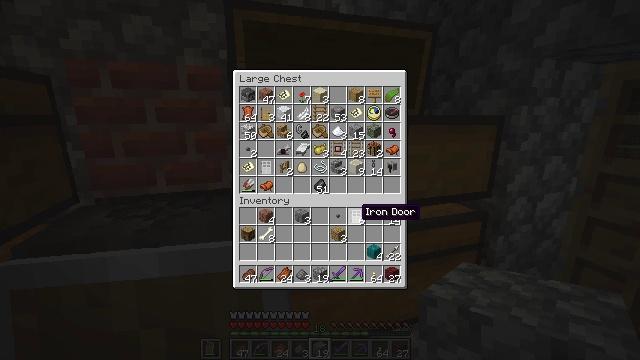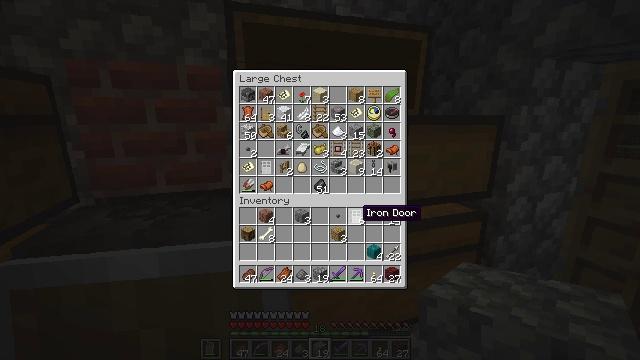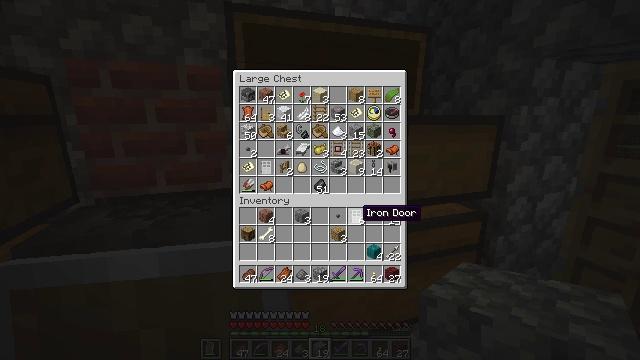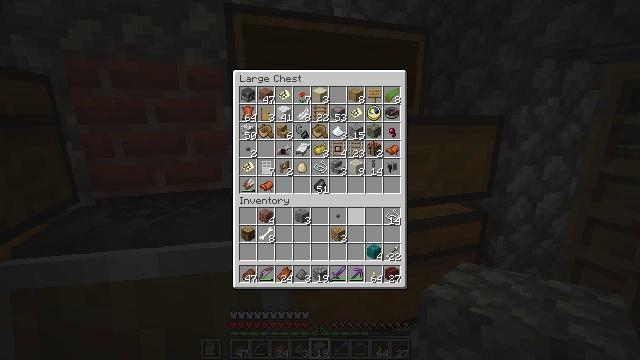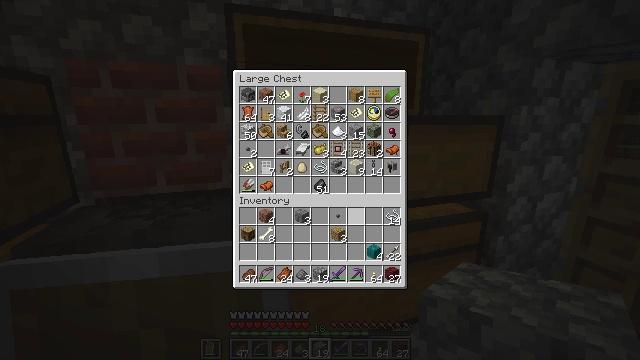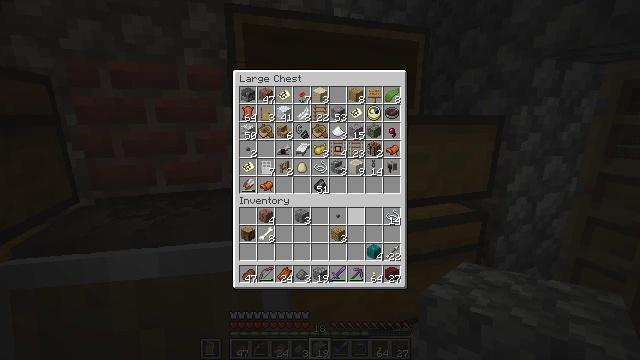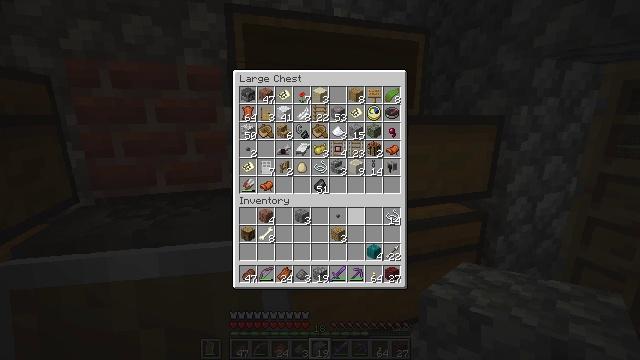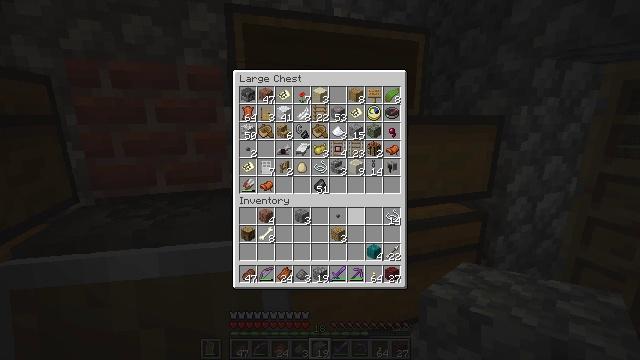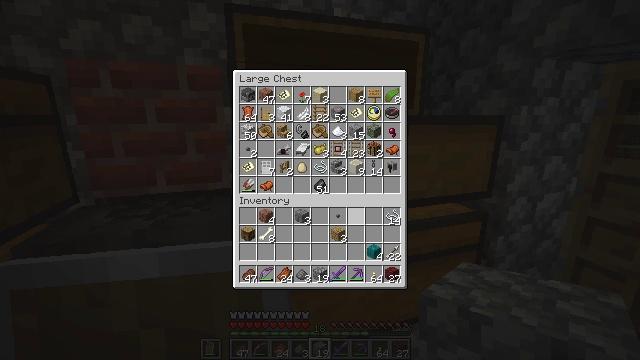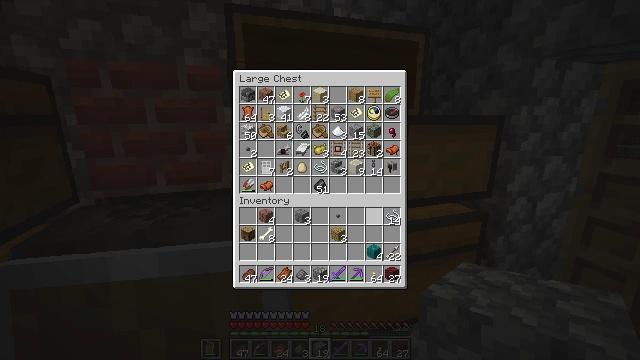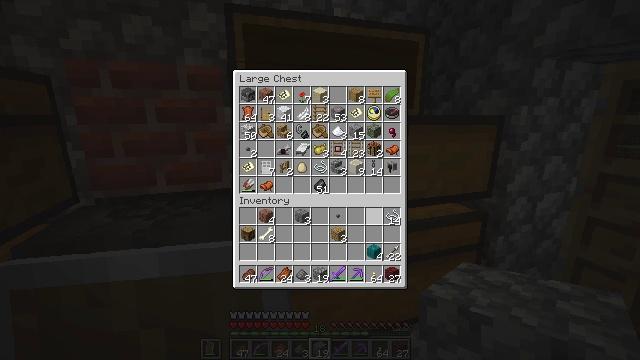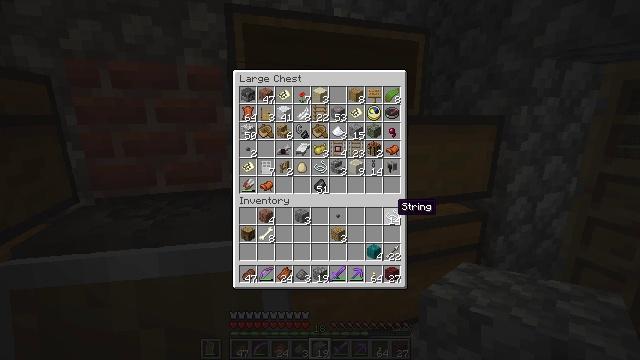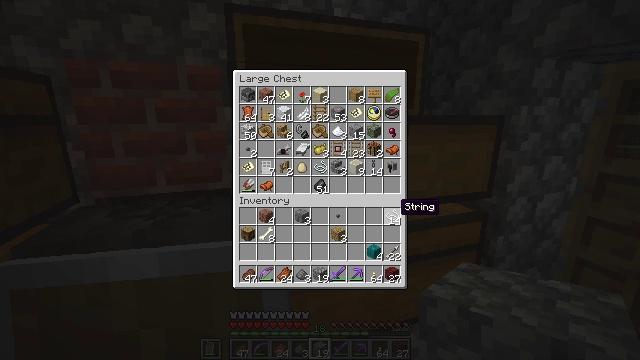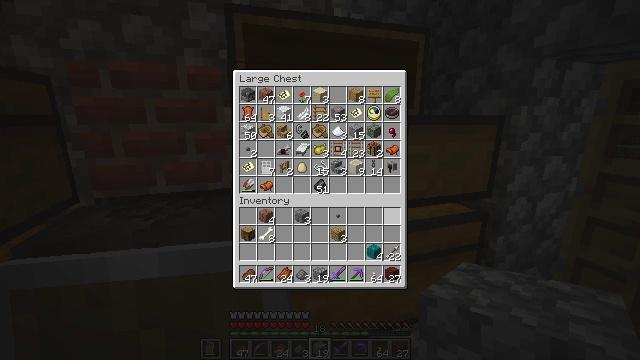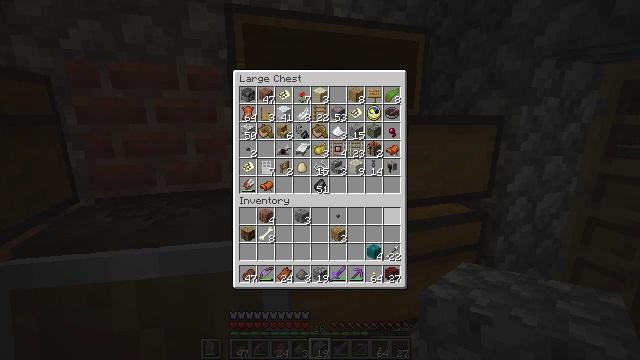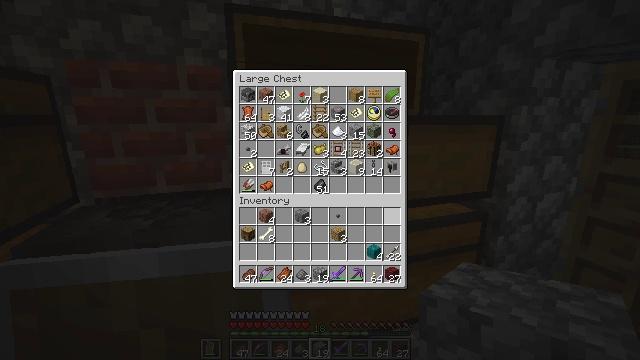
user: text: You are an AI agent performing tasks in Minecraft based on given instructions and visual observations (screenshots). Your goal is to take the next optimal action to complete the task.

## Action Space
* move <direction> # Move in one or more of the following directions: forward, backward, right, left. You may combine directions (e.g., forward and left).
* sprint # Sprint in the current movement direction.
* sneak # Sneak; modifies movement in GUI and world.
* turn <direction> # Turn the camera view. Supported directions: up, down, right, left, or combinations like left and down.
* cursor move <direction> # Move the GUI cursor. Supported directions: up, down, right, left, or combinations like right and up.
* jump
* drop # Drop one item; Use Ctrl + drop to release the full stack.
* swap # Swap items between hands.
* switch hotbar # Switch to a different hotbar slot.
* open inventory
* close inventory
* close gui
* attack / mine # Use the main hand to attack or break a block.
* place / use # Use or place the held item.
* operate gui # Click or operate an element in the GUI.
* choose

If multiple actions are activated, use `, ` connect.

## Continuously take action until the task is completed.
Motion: motion action
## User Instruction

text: Clear the ground by mining grass.
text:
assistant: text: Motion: sneak
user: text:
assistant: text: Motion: sneak
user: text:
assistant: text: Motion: sneak, use / place
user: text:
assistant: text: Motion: sneak, use / place
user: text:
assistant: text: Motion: sneak
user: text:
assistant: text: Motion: sneak
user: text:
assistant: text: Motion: sneak
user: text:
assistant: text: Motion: sneak
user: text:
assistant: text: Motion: sneak
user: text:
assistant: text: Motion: sneak, turn right
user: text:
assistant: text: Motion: sneak, turn right
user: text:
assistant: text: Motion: sneak
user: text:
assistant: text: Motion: sneak, use / place
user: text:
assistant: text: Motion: sneak, use / place
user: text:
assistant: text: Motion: sneak
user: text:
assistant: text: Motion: sneak
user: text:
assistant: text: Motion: sneak
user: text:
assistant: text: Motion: sneak
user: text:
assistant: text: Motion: sneak
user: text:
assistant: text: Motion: sneak
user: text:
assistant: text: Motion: no_op
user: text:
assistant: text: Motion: no_op
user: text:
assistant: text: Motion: no_op
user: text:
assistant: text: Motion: no_op
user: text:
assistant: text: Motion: no_op
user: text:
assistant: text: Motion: turn left
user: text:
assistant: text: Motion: turn left
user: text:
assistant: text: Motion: no_op
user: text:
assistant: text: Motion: no_op
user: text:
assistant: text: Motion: no_op